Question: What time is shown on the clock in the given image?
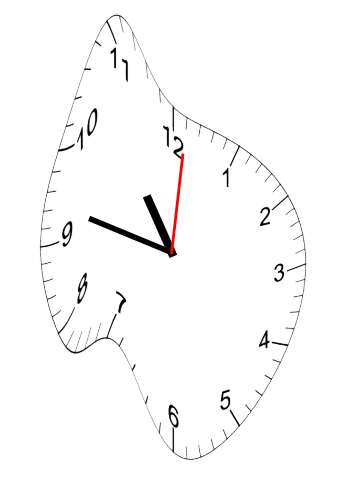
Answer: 10:47:01